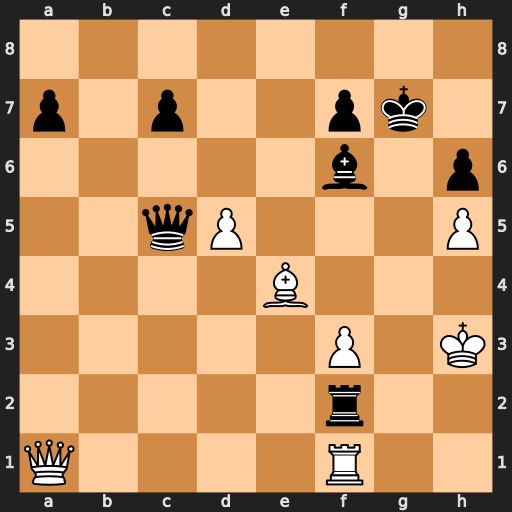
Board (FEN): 8/p1p2pk1/5b1p/2qP3P/4B3/5P1K/5r2/Q4R2
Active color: w
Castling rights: -
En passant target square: -
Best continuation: Rg1+ Kf8 Qxf6